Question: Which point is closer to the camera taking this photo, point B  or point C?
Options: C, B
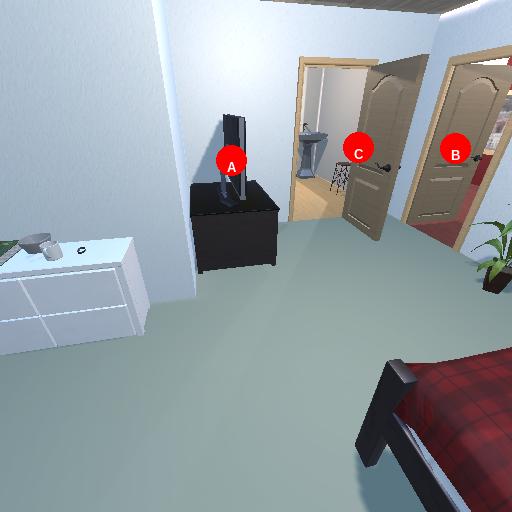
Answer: C